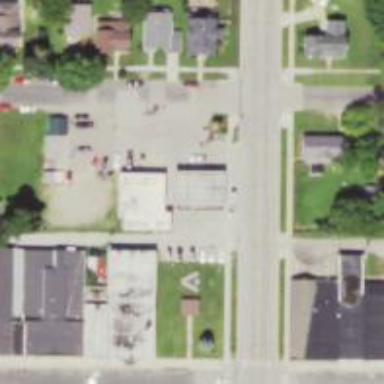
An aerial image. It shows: Convenience shop.